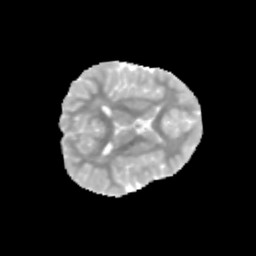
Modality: MD
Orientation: axial
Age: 10
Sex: male
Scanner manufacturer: siemens
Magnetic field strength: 3 T
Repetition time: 3.8 s
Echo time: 0.07 s